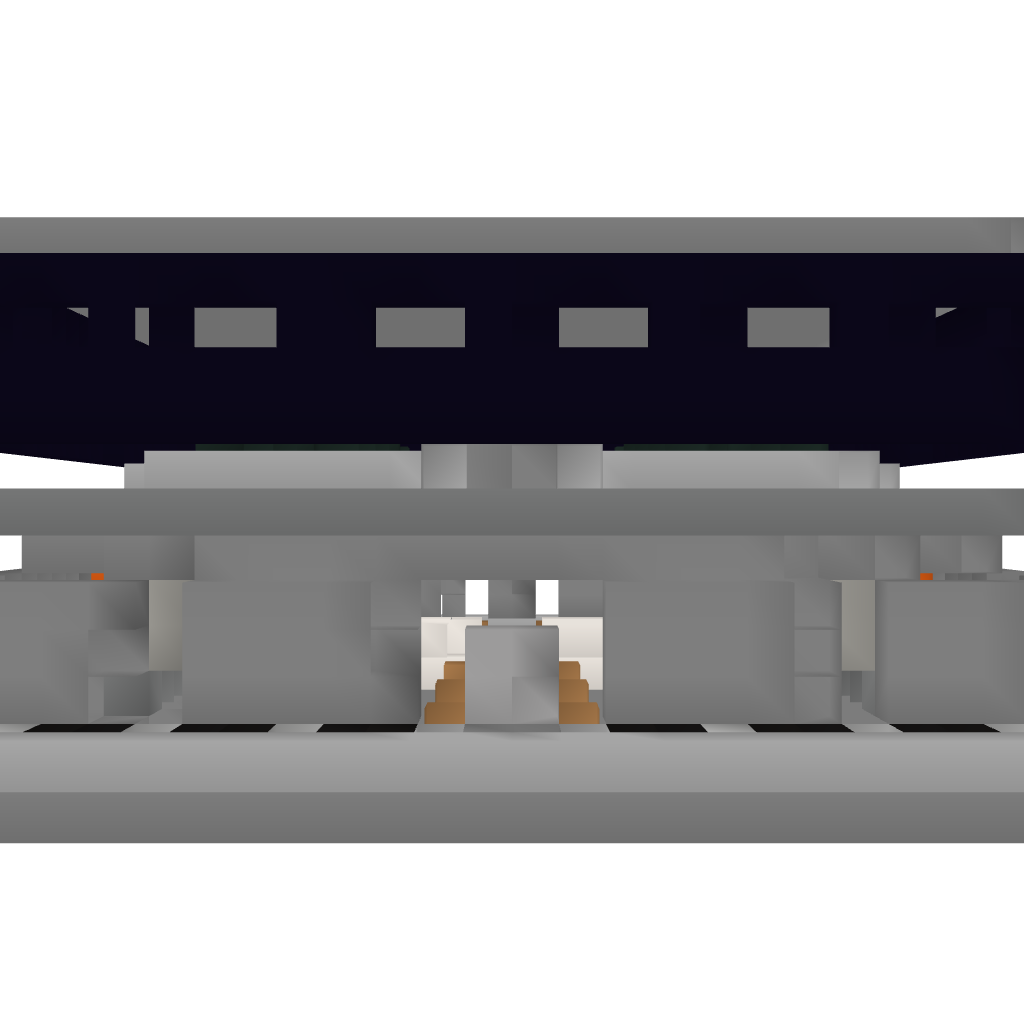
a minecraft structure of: Monster Trap